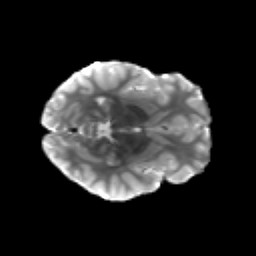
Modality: T2w
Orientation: axial
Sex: female
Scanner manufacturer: siemens
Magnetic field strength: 3 T
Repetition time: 5 s
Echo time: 0.071 s